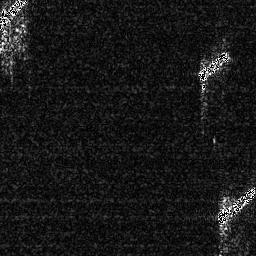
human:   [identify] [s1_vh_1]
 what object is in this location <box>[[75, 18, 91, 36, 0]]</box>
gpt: <ref>1 large ship at the top right</ref>

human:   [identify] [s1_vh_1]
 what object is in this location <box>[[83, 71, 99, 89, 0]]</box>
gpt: <ref>1 large ship at the bottom right</ref>